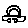
Label: car